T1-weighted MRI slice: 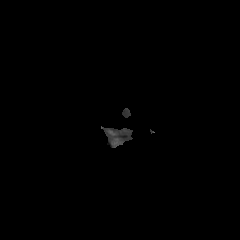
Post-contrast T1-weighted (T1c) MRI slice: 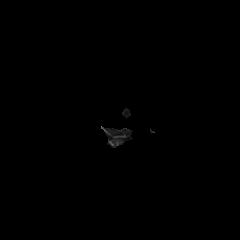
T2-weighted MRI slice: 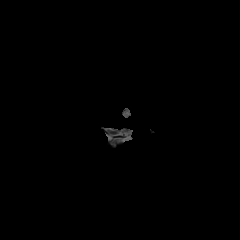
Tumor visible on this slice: no